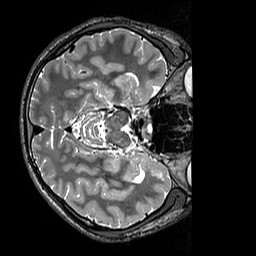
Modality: T2w
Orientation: axial
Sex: male
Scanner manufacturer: siemens
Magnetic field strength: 3 T
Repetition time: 3.2 s
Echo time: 0.409 s